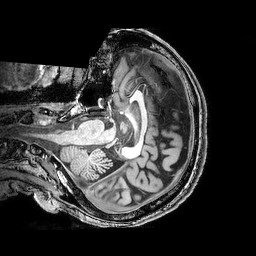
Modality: T1w
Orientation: axial
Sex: male
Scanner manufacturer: philips
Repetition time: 0.008205 s
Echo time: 0.00377 s